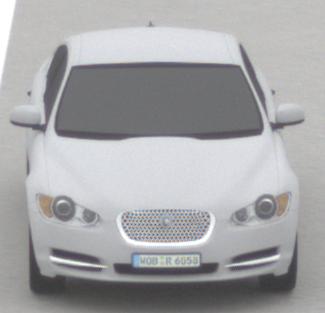
Make: Jaguar
Model: XF 3.0 V6
Detailed model: XF (X250) Limousine
Model produced from: 2010/02
Model produced until: 2010/10
Doors: 4
Color: white
Road condition: dry road
Daytime: midday
Contrast: low contrast